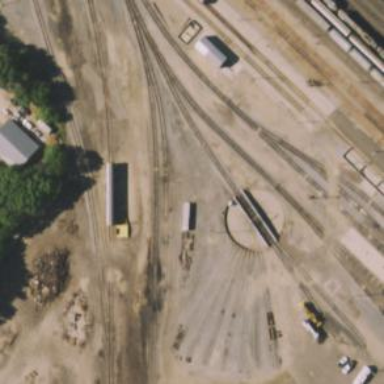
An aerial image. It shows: Railway siding with rails.